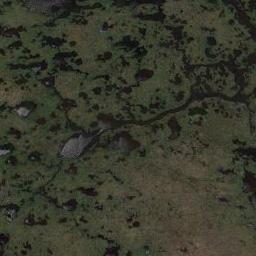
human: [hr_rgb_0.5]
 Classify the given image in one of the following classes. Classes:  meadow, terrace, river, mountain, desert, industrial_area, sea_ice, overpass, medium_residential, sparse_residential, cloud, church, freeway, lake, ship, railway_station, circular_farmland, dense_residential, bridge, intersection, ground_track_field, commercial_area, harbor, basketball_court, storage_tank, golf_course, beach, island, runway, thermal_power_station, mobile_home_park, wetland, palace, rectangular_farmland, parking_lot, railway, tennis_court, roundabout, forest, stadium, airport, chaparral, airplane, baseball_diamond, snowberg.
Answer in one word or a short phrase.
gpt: wetland